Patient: sex M, age 77
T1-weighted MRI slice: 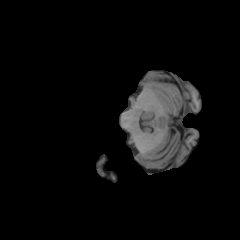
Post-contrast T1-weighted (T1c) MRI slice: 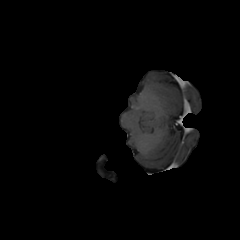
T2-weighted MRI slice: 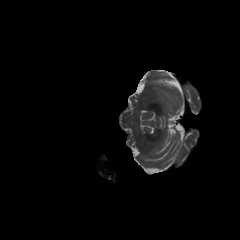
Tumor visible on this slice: no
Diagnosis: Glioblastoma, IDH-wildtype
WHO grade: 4